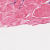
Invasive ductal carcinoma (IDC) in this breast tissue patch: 0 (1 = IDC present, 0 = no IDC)